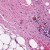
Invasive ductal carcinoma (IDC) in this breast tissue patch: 1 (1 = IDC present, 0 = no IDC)